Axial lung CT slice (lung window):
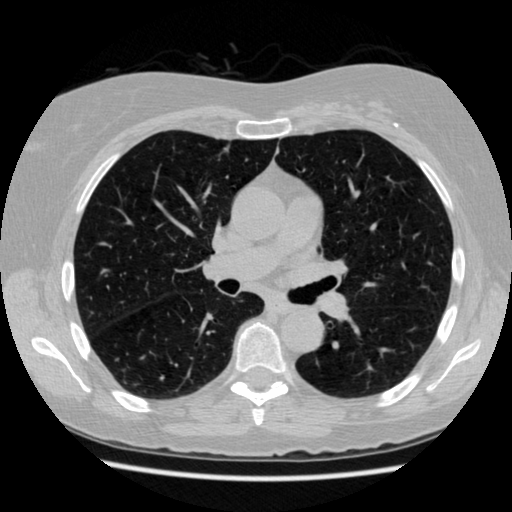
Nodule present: no